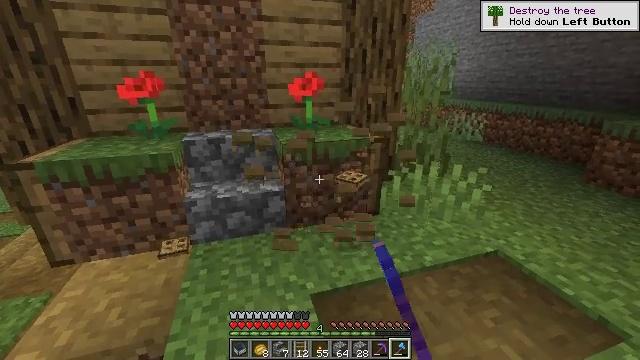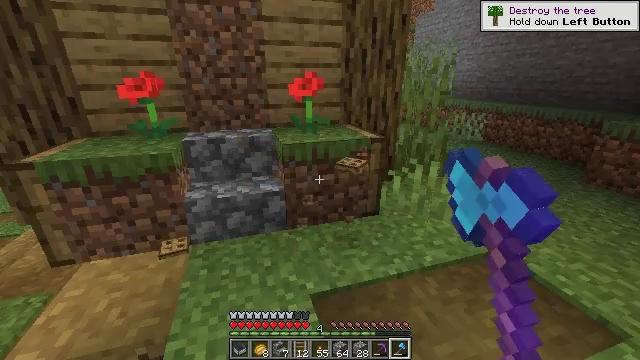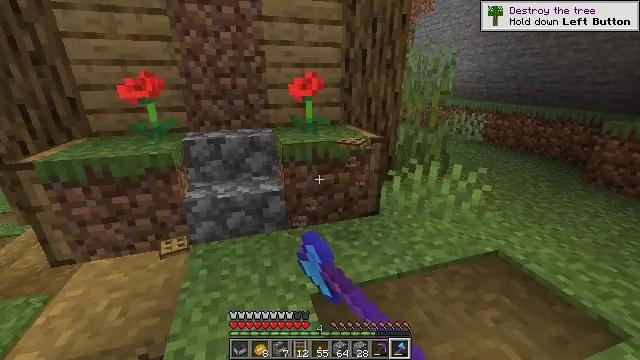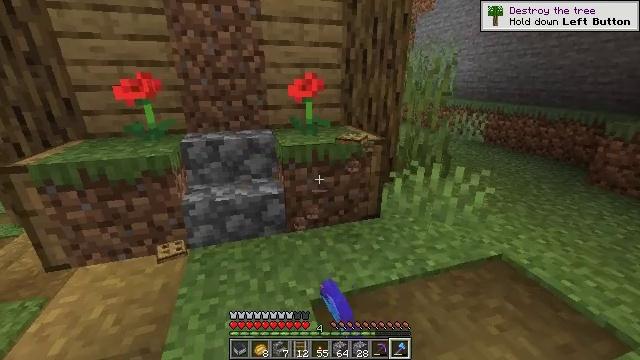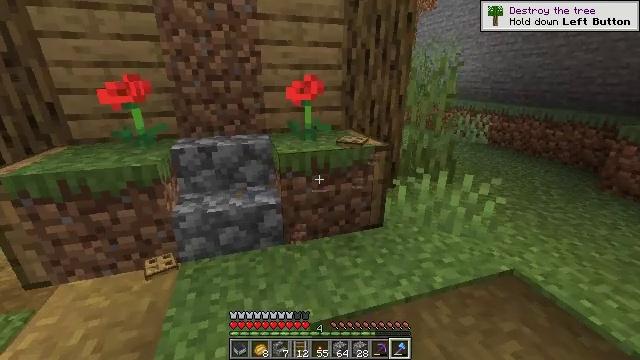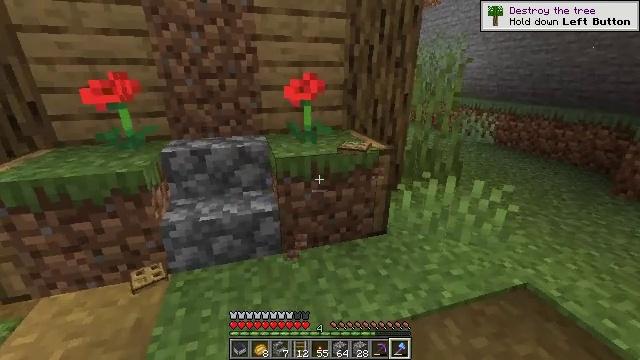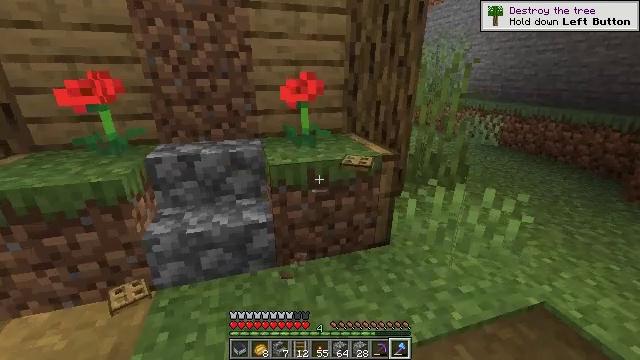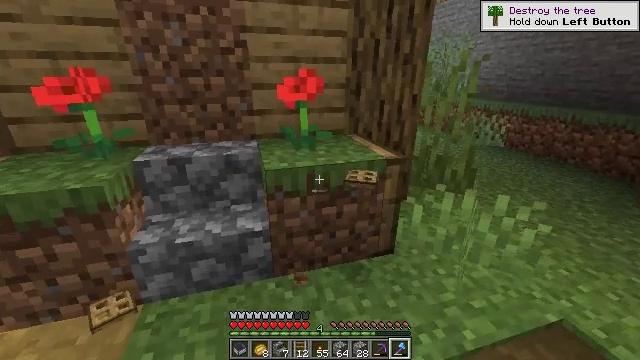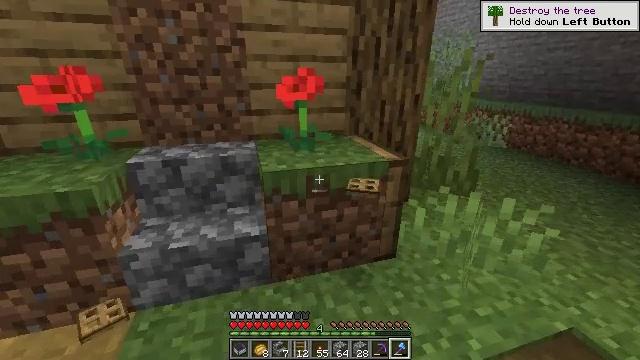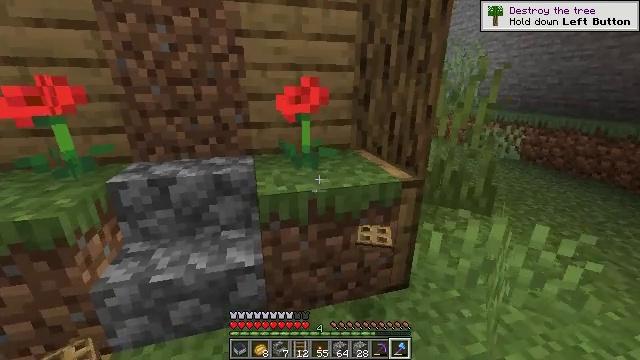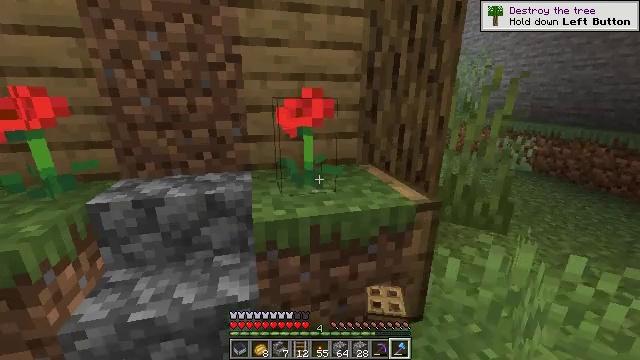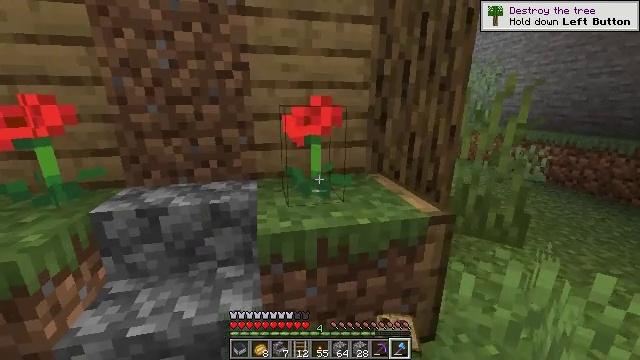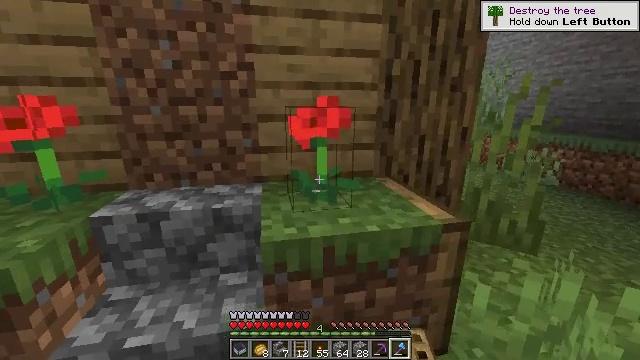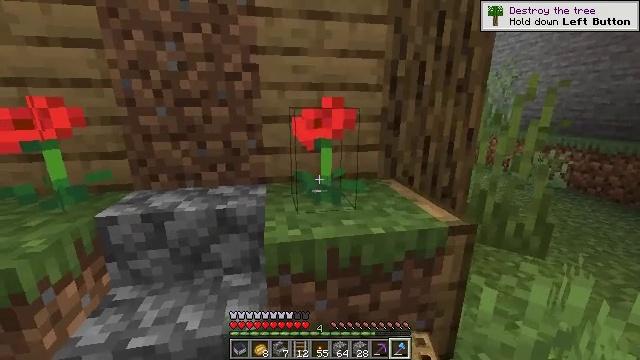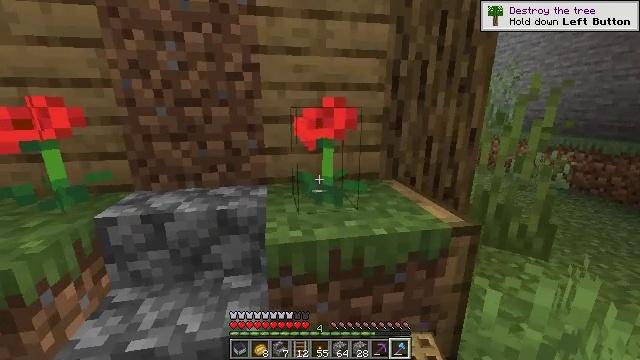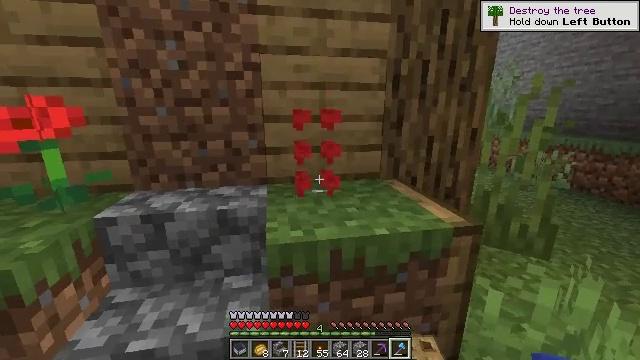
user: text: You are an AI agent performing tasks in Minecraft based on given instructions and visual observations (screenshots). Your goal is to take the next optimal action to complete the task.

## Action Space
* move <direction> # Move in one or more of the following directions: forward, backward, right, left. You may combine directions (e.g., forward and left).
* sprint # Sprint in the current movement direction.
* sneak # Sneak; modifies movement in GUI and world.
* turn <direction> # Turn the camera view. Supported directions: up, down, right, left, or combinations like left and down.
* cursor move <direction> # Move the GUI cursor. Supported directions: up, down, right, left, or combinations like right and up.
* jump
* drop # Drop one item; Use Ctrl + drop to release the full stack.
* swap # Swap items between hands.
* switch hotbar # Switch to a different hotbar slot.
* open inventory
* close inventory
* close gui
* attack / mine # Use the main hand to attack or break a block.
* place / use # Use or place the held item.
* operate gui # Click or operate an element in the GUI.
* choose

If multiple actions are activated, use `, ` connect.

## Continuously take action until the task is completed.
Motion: motion action
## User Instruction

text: Collect the poppy by clicking on it.
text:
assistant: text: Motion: attack / mine
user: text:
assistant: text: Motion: attack / mine
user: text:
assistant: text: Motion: move forward
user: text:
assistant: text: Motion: move forward
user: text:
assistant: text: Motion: move forward
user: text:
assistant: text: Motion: move forward
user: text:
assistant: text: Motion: move forward
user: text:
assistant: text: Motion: move forward
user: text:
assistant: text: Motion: move forward, turn left and up
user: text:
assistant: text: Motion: turn up
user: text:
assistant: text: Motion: turn left and up
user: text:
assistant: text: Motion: turn left
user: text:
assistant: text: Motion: no_op
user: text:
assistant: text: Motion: no_op
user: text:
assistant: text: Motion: attack / mine
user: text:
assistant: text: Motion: attack / mine
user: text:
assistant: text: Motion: attack / mine
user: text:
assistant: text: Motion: turn left, attack / mine
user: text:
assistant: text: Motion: turn left and up
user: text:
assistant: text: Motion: turn left and up
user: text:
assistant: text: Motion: turn left and up
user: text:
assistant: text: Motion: no_op
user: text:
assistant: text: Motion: no_op
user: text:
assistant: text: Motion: no_op
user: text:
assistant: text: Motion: no_op
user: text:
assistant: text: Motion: turn right
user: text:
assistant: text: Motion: no_op
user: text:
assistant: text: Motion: turn right
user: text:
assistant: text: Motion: turn right
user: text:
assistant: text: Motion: turn right